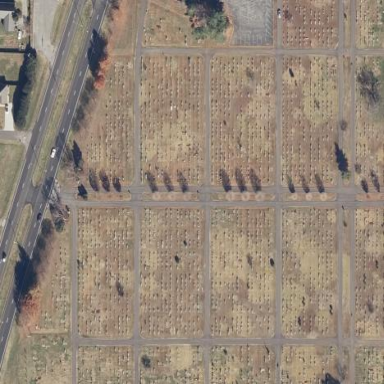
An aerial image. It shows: Cemetery.